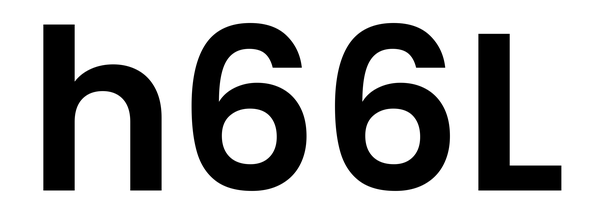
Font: Poppins-SemiBold